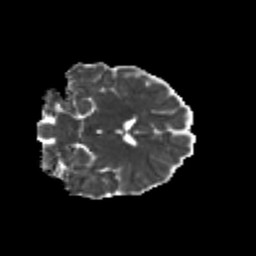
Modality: MD
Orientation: coronal
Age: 12
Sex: female
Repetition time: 9.5 s
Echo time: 0.089 s